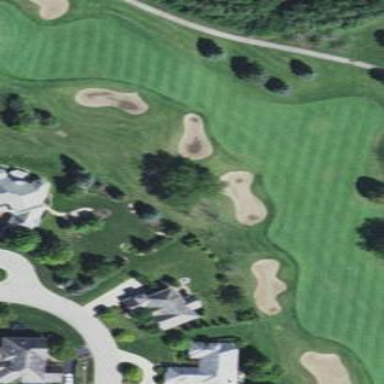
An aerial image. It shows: Grassy area designated as golf fairway.